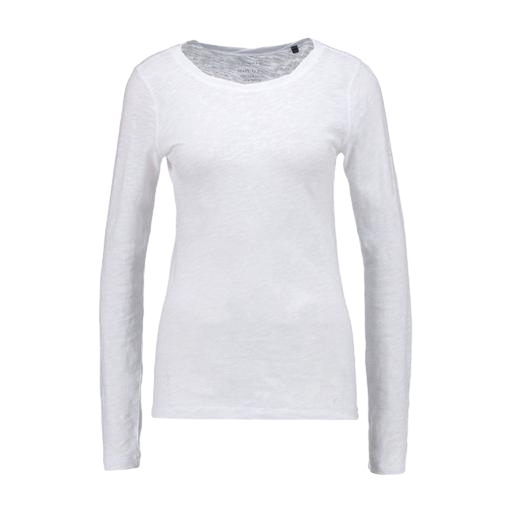
white long sleeve slub tee, long-sleeve t-shirt only macy, white women's long-sleeve t-shirt, white background